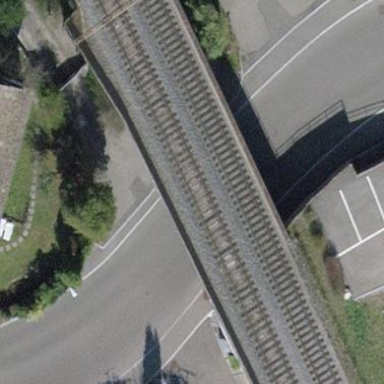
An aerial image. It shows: Man-made bridge.